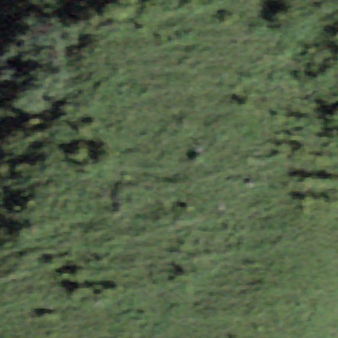
Label: other